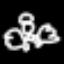
Label: angel